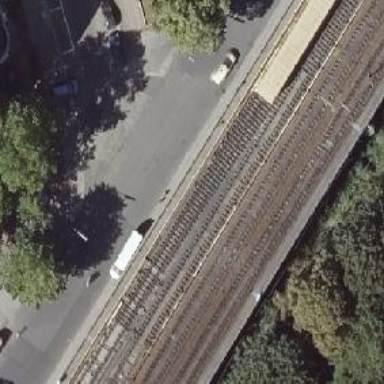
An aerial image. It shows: Railway switch with the turnout side on the right.